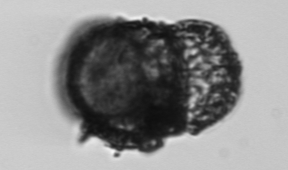
Label: pollen